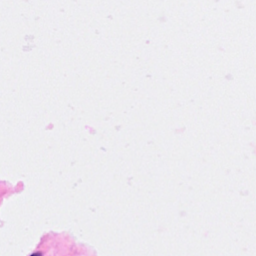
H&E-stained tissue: Breast